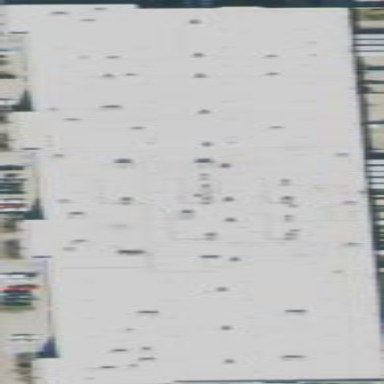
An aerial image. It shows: Warehouse.